Question: I am working on to migrating my mysql server (phpmyadmin) to sql server 2012. I am using the SQl migration tool, but have came this far. When I chose my database: nih_bw I cant access "Convert Schema".
When I double click on database I get: 'Target Metadata does not exist.'
This is my sql file for the database:
'''
-- phpMyAdmin SQL Dump
-- version 4.0.4
-- http://www.phpmyadmin.net
--
-- Host: localhost
-- Generation Time: Apr 10, 2014 at 04:23 PM
-- Server version: 5.6.12-log
-- PHP Version: 5.4.12
SET SQL_MODE = "NO_AUTO_VALUE_ON_ZERO";
SET time_zone = "+00:00";
/*!40101 SET @OLD_CHARACTER_SET_CLIENT=@@CHARACTER_SET_CLIENT */;
/*!40101 SET @OLD_CHARACTER_SET_RESULTS=@@CHARACTER_SET_RESULTS */;
/*!40101 SET @OLD_COLLATION_CONNECTION=@@COLLATION_CONNECTION */;
/*!40101 SET NAMES utf8 */;
--
-- Database: 'nih_bw'
--
CREATE DATABASE IF NOT EXISTS 'nih_bw' DEFAULT CHARACTER SET latin1 COLLATE latin1_swedish_ci;
USE 'nih_bw';
-- --------------------------------------------------------
--
-- Table structure for table 'change_log'
--
CREATE TABLE IF NOT EXISTS 'change_log' (
'id' int(11) NOT NULL AUTO_INCREMENT,
'routine_id' int(11) NOT NULL,
'title' varchar(25) NOT NULL,
'value_old' varchar(10) NOT NULL,
'value_new' varchar(10) DEFAULT NULL,
'action' varchar(10) NOT NULL,
'changed_at' date NOT NULL,
'date' date NOT NULL,
'time' time NOT NULL,
'changed_by' varchar(6) NOT NULL,
PRIMARY KEY ('id')
) ENGINE=InnoDB DEFAULT CHARSET=latin1 AUTO_INCREMENT=3 ;
--
-- Dumping data for table 'change_log'
--
INSERT INTO 'change_log' ('id', 'routine_id', 'title', 'value_old', 'value_new', 'action', 'changed_at', 'date', 'time', 'changed_by') VALUES
(2, 250, 'T_Badende_per_time', '25', '35', 'Redigert', '2014-04-07', '2014-04-04', '15:41:20', 'TomCzi');
-- --------------------------------------------------------
--
-- Table structure for table 'emps'
--
CREATE TABLE IF NOT EXISTS 'emps' (
'id' int(11) NOT NULL AUTO_INCREMENT,
'user_name' varchar(25) NOT NULL,
'first_name' varchar(15) NOT NULL,
'last_name' varchar(15) NOT NULL,
'email' varchar(25) NOT NULL,
'password' varchar(60) NOT NULL,
'user_type' char(5) NOT NULL,
PRIMARY KEY ('id')
) ENGINE=InnoDB DEFAULT CHARSET=latin1 AUTO_INCREMENT=5 ;
--
-- Dumping data for table 'emps'
--
INSERT INTO 'emps' ('id', 'user_name', 'first_name', 'last_name', 'email', 'password', 'user_type') VALUES
(1, 'BilAhm', 'Bilal', 'Ahmad', 'bilal.ahmad@gmail.com', '$2y$10$8/CSeWtfzkWIPE/B1F58D.2XiOPkm84RHk9WqjYTIY0Crn9qe1G.W', 'admin'),
(2, 'TomCzi', 'Tomas', 'Czipri', 'Noe@annet.com', '$2y$10$8CidOVjejN0Gn1vYdwSf.usSeP.dHeNKWKx1fC022qsnQ5Edh88uG', 'admin'),
(4, 'BenPau', 'Benedicte', 'Paulsen', 'b_p@something.net', '$2y$10$lQRDmqmNbmv3QGSg2onxOueMnMlNN00KSYK0Ggtjr3urzZFpE21iK', 'user');
-- --------------------------------------------------------
--
-- Table structure for table 'measurements'
--
CREATE TABLE IF NOT EXISTS 'measurements' (
'id' int(11) NOT NULL AUTO_INCREMENT,
'title' varchar(25) NOT NULL,
PRIMARY KEY ('id')
) ENGINE=InnoDB DEFAULT CHARSET=latin1 AUTO_INCREMENT=25 ;
--
-- Dumping data for table 'measurements'
--
INSERT INTO 'measurements' ('id', 'title') VALUES
(1, 'T_Badende_per_Time'),
(2, 'T_Temperatur'),
(3, 'T_Luft_Temperatur'),
(4, 'M_Fritt_Klor'),
(5, 'M_Bundet_Klor'),
(6, 'M_Total_Klor'),
(7, 'M_PH'),
(8, 'M_Auto_Klor'),
(9, 'M_Auto_PH'),
(10, 'M_Redox'),
(11, 'O_Vannbalanse'),
(12, 'O_Alakalitet'),
(13, 'O_Hardhet'),
(14, 'O_Natrium_Bk'),
(15, 'O_Kals_Klor'),
(16, 'O_Sjokklor'),
(17, 'O_Fellingsmiddel'),
(18, 'O_Sirkulasjonsmengde'),
(19, 'O_Filtertrykk'),
(20, 'O_Spyl_Av_Filter'),
(21, 'O_Vannforbruk'),
(22, 'O_Slamsuging'),
(23, 'O_Harsil'),
(24, 'O_Ren_Utj_Tank');
-- --------------------------------------------------------
--
-- Table structure for table 'measure_routine'
--
CREATE TABLE IF NOT EXISTS 'measure_routine' (
'routine_id' int(11) NOT NULL,
'measure_id' int(11) NOT NULL,
'pool_id' int(11) DEFAULT NULL,
PRIMARY KEY ('routine_id','measure_id'),
KEY 'pool_id' ('pool_id'),
KEY 'link3' ('measure_id')
) ENGINE=InnoDB DEFAULT CHARSET=latin1;
-- --------------------------------------------------------
--
-- Table structure for table 'pools'
--
CREATE TABLE IF NOT EXISTS 'pools' (
'id' int(11) NOT NULL AUTO_INCREMENT,
'name' varchar(20) NOT NULL,
PRIMARY KEY ('id')
) ENGINE=InnoDB DEFAULT CHARSET=latin1 AUTO_INCREMENT=100 ;
--
-- Dumping data for table 'pools'
--
INSERT INTO 'pools' ('id', 'name') VALUES
(1, 'Hovedbasseng'),
(2, 'Plaskebasseng'),
(99, 'Svommehall');
-- --------------------------------------------------------
--
-- Table structure for table 'routines'
--
CREATE TABLE IF NOT EXISTS 'routines' (
'id' int(11) NOT NULL AUTO_INCREMENT,
'date' date NOT NULL,
'time' time NOT NULL,
'value' varchar(10) NOT NULL,
'emp_id' int(11) NOT NULL,
PRIMARY KEY ('id'),
KEY 'emp_id' ('emp_id')
) ENGINE=InnoDB DEFAULT CHARSET=latin1 AUTO_INCREMENT=561 ;
--
-- Dumping data for table 'routines'
--
INSERT INTO 'routines' ('id', 'date', 'time', 'value', 'emp_id') VALUES
(554, '2014-04-10', '17:00:23', 'Utfort', 1),
(555, '2014-04-10', '17:00:23', 'Utfort', 1),
(556, '2014-04-10', '17:00:23', 'Utfort', 1),
(557, '2014-04-10', '17:00:23', 'Utfort', 1),
(558, '2014-04-10', '17:00:23', 'Utfort', 1),
(559, '2014-04-10', '17:00:23', 'Utfort', 1),
(560, '2014-04-10', '17:06:12', 'Utfort', 1);
-- --------------------------------------------------------
--
-- Table structure for table 'tasks'
--
CREATE TABLE IF NOT EXISTS 'tasks' (
'id' int(11) NOT NULL AUTO_INCREMENT,
'title' varchar(25) NOT NULL,
PRIMARY KEY ('id')
) ENGINE=InnoDB DEFAULT CHARSET=latin1 AUTO_INCREMENT=99 ;
--
-- Dumping data for table 'tasks'
--
INSERT INTO 'tasks' ('id', 'title') VALUES
(40, 'D_Slamsuge_Pl_Bass'),
(41, 'D_Filter_Rens'),
(42, 'D_Bypass_Pl_Bass'),
(43, 'D_Vaske_Gulv_CM'),
(44, 'D_Garderobe_0730'),
(45, 'D_Garderobe_Dag'),
(46, 'D_Male_Temp_Just'),
(47, 'D_Vaske_Pl_Bass'),
(48, 'D_Vaske_H_Bass'),
(49, 'D_Renhold_Av_Wc'),
(50, 'D_Ettersyn_Utst_Skap'),
(51, 'D_Handicap_Heis'),
(52, 'D_Ettersyn_solarier'),
(53, 'D_Vannprove_0745'),
(54, 'D_Vannprover_1100'),
(55, 'D_Vannprover_1400'),
(56, 'D_Enkle_Vedliks_Oppg'),
(57, 'D_Sjekk_Skiftplan'),
(58, 'K_Oppdatere_Seg_IkkeUtf'),
(59, 'K_Vannprover_1700'),
(60, 'K_Vannprover_2000'),
(61, 'K_Vaske_Pl_Bass'),
(62, 'K_Vaske_H_Bass'),
(63, 'K_Sla_Av_Bypass'),
(64, 'K_Ettersyn_Materiell'),
(65, 'K_Ettersyn_Solarier'),
(66, 'K_Ettersyn_Sal_4'),
(67, 'K_Runde_Gard_Kveld'),
(68, 'K_Runde_Gard_For_Steng'),
(69, 'K_Enkle_Vedlik_Oppg'),
(70, 'K_Rullestolheis_lading'),
(71, 'K_Etterfylle_Skoposer'),
(72, 'K_Skap_Lases'),
(73, 'K_Sjekk_Skiftplan'),
(74, 'K_Rydd_Tribune'),
(75, 'K_Slamsug_H_Bass'),
(76, 'K_Stenge_Prosedyre'),
(77, 'K_Beskjed_H_Vakt'),
(79, 'C_Timeteller'),
(80, 'C_AllRent'),
(81, 'C_Grovrent_Ekstra'),
(82, 'C_Ren_Opplos_Tank'),
(83, 'C_Ren_Opps_Tank'),
(84, 'C_Ren_Flott_gitter'),
(85, 'C_Ren_Opplos_Filter'),
(86, 'C_Ren_Nal'),
(87, 'C_Kontr_Slang_Tank'),
(88, 'C_Kont_Ren_KostPad'),
(89, 'K_Forrige_Uke_Badende'),
(90, 'K_Sjekk_Flockmiddel_Kalsk'),
(91, 'K_Sjekk_Klorfat_Syrekanne'),
(92, 'K_Sjekk_Klorfat_Syrekanne'),
(93, 'K_Klorfat_Syrekanner'),
(94, 'K_Flockmiddel_Kalsklorid'),
(95, 'K_Sjekk_syreflow'),
(96, 'K_Kontroll_Wc'),
(97, 'K_Soppel_WC'),
(98, 'D_Vannmengde');
-- --------------------------------------------------------
--
-- Table structure for table 'task_routine'
--
CREATE TABLE IF NOT EXISTS 'task_routine' (
'routine_id' int(11) NOT NULL,
'task_id' int(11) NOT NULL,
PRIMARY KEY ('routine_id','task_id'),
KEY 'link6' ('task_id')
) ENGINE=InnoDB DEFAULT CHARSET=latin1;
--
-- Dumping data for table 'task_routine'
--
INSERT INTO 'task_routine' ('routine_id', 'task_id') VALUES
(554, 89),
(556, 93),
(555, 94),
(557, 95),
(558, 96),
(559, 97),
(560, 98);
--
-- Constraints for dumped tables
--
--
-- Constraints for table 'measure_routine'
--
ALTER TABLE 'measure_routine'
ADD CONSTRAINT 'link2' FOREIGN KEY ('routine_id') REFERENCES 'routines' ('id') ON DELETE CASCADE ON UPDATE CASCADE,
ADD CONSTRAINT 'link3' FOREIGN KEY ('measure_id') REFERENCES 'measurements' ('id') ON DELETE CASCADE ON UPDATE CASCADE,
ADD CONSTRAINT 'link99' FOREIGN KEY ('pool_id') REFERENCES 'pools' ('id') ON DELETE CASCADE ON UPDATE CASCADE;
--
-- Constraints for table 'routines'
--
ALTER TABLE 'routines'
ADD CONSTRAINT 'link1' FOREIGN KEY ('emp_id') REFERENCES 'emps' ('id') ON DELETE CASCADE ON UPDATE CASCADE;
--
-- Constraints for table 'task_routine'
--
ALTER TABLE 'task_routine'
ADD CONSTRAINT 'link5' FOREIGN KEY ('routine_id') REFERENCES 'routines' ('id') ON DELETE CASCADE ON UPDATE CASCADE,
ADD CONSTRAINT 'link6' FOREIGN KEY ('task_id') REFERENCES 'tasks' ('id') ON DELETE CASCADE ON UPDATE CASCADE;
/*!40101 SET CHARACTER_SET_CLIENT=@OLD_CHARACTER_SET_CLIENT */;
/*!40101 SET CHARACTER_SET_RESULTS=@OLD_CHARACTER_SET_RESULTS */;
/*!40101 SET COLLATION_CONNECTION=@OLD_COLLATION_CONNECTION */;
'''
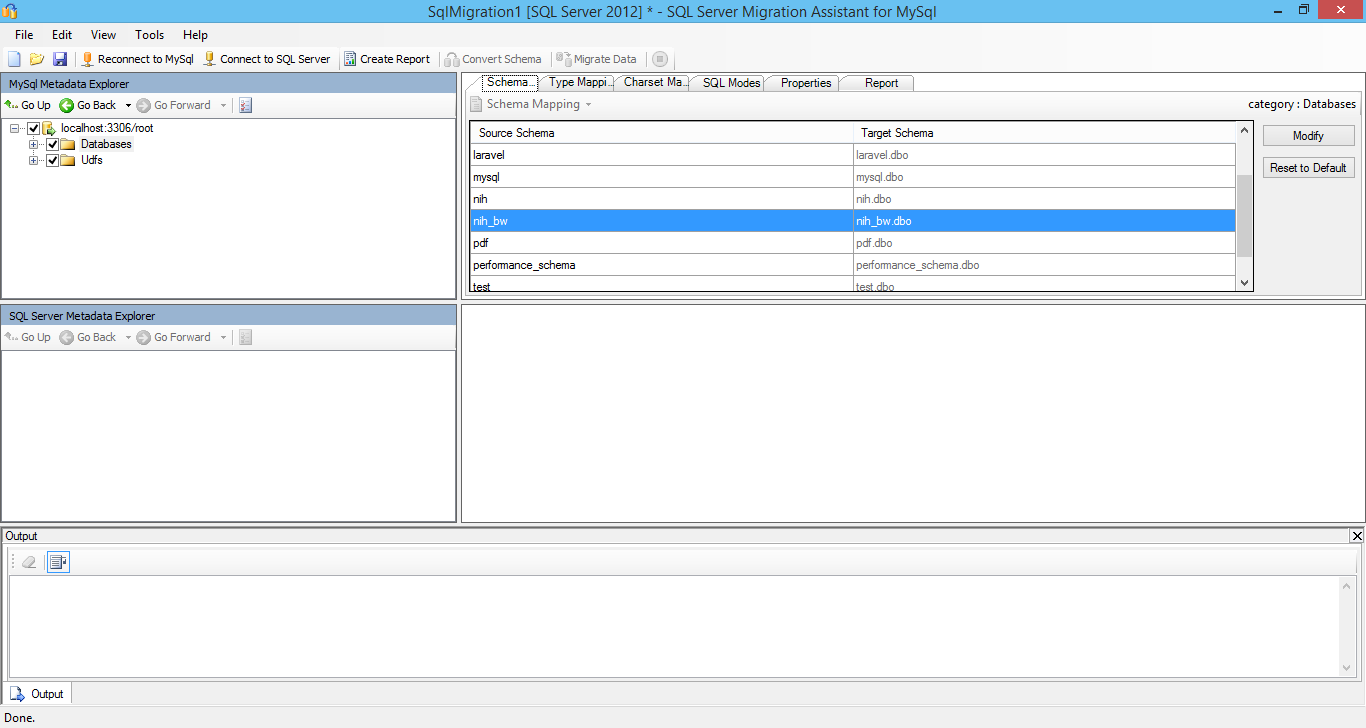
Answer: <URL>
This seemed like a pretty straight-forward tool for migration with screenshots and step-by-step instructions.
Based on reading about the issue you're having it seems like a pretty common problem. Sometimes it can even be the charset that you're using.